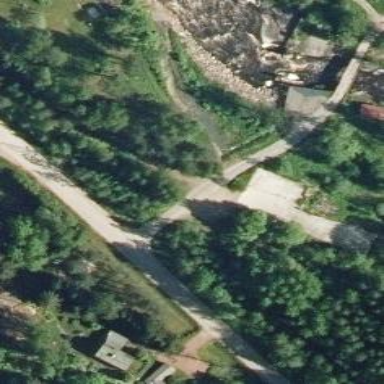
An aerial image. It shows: Well-maintained track road of grade 1.